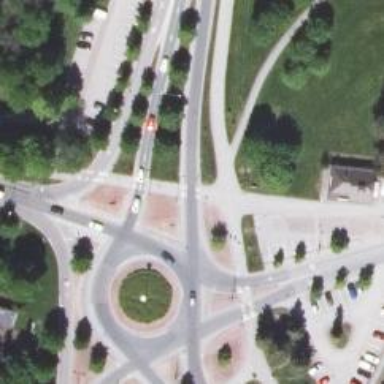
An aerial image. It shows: Marked crossing on the road.